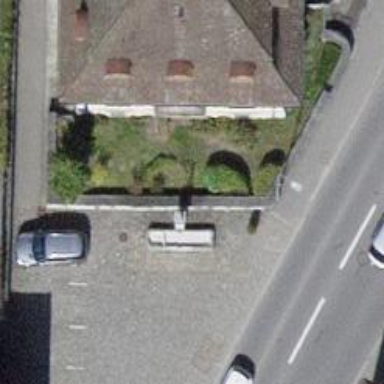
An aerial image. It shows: Fountain.